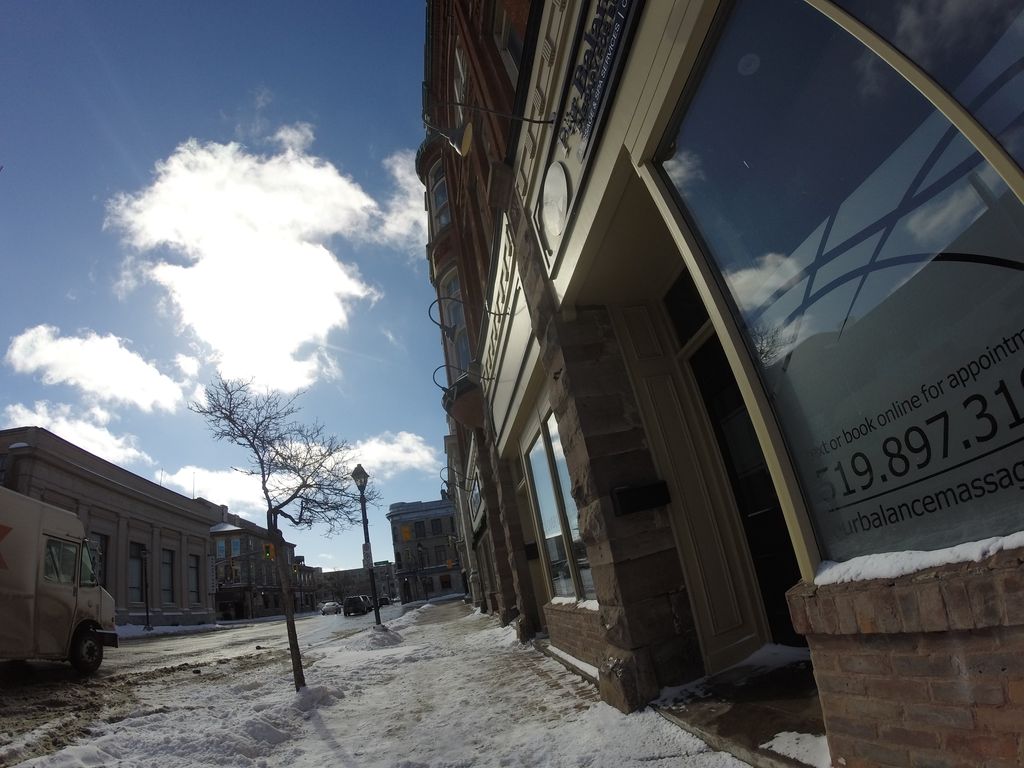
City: kitchener-waterloo